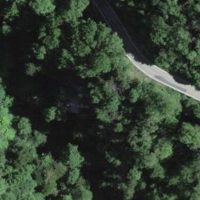
EUNIS habitat code: 41
Species observed at this site:
Cardamine heptaphylla
Polystichum aculeatum
Asplenium scolopendrium